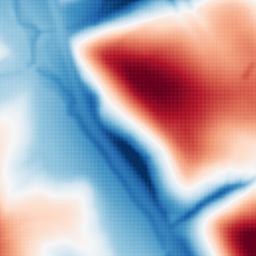
Category: multiscale
Decomposition family: dog_multiscale
Decomposition parameters: sigma_ratio: 2
n_scales: 5
base_sigma: 2
Upsampling method: sinc_blackman
Upsampling parameters: scale: 8
kernel_size: 16
Upsampling scale: 8